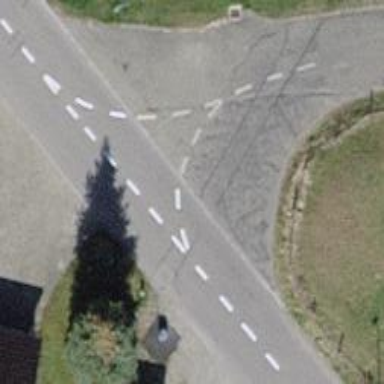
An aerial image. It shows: Residential road.